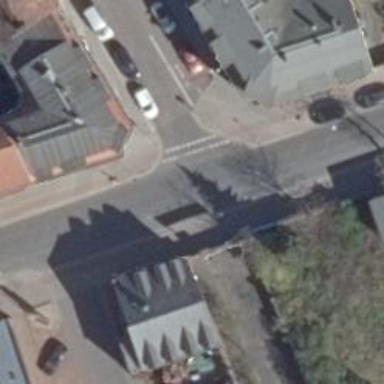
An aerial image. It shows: Asphalt residential road with opposite cycleway.